Question: I have a c# form which is to allow the user to specify a differential equation (dy/dt = -lambda*y) to solve both exactly and approximately (by entering desired values of the intital condition, time step and lambda into textBoxes). Clicking a button calculates the solutions and displays them numerically in boxes as they change over time (using a timer). When the timer finishes, 'Simulation Completed' is displayed in a MessageBox.
At this point, clicking the 'draw graph' button invokes zedGraph to graph the exact and approximate solutions. There are no problems wih calculating and graphing the solutions. The problem is that the label and textBox for timeStep (which I added after adding the zedGraph section) and the 'draw graph' button are superimposed on the graph, partially obscuring it. The textBoxes and labels for lambda and the initial condition were added to the program before the zedGraph part and don't get superimposed.
Is there a way to stop the timeStep label and textBox from being superimposed without having to write the program again, adding the textBox before the zedGraph section?
To summarise: the order in which you add things (at least the way I've done it, if not in general) determines wha happens: adding a textBox before adding the zedGraph section means it doesn't get superimposed on the graph. Add a textBox after adding the zedGraph section and it does get superimposed on the graph. I'm looking for a way o be able to add extra features, having already added the zedGraph section, without them being superimposed on the graph.
You can view 3 screenshots, 2 from before the problem was solved and 1 after here:
<URL>
This is a screenshot of the problem:

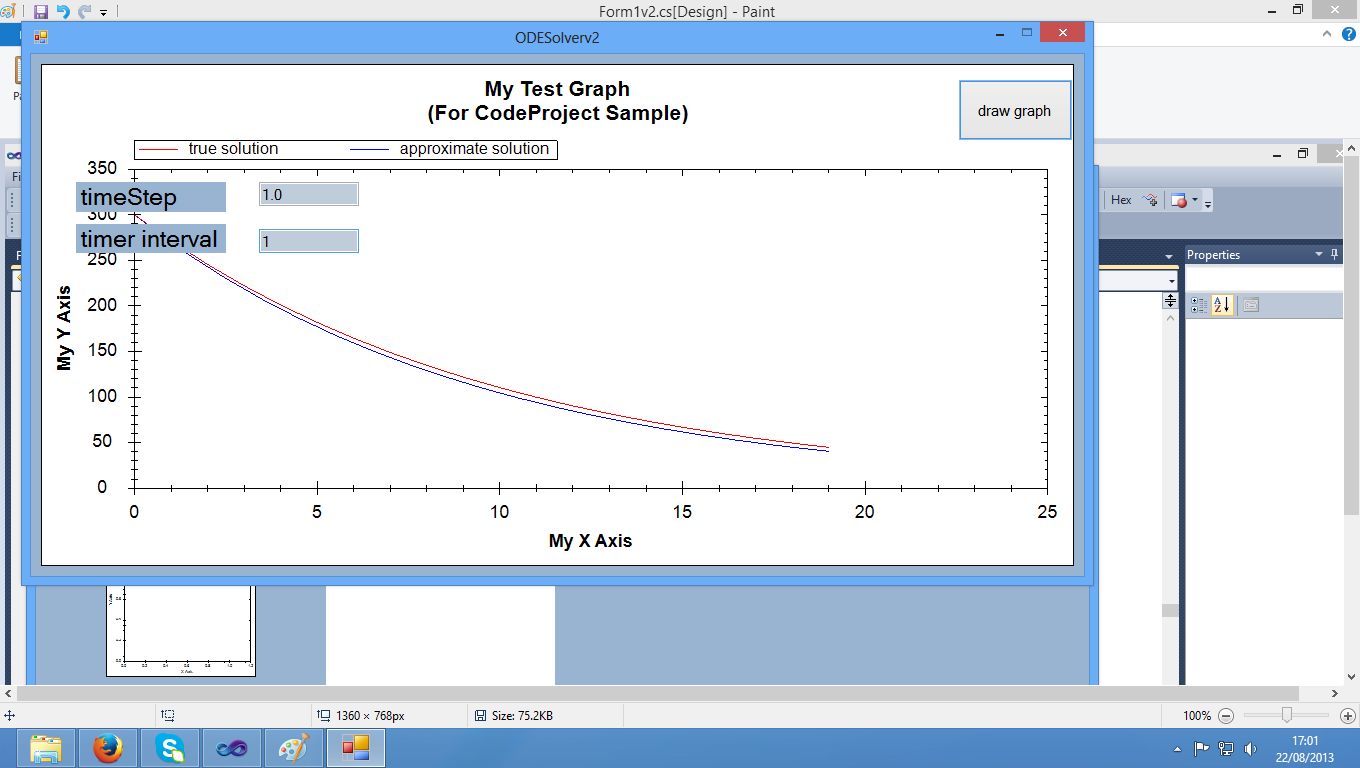
Answer: I just worked out the answer (thanks to God): I just hide the objects I don't want to appear on the graph using the Hide() method at the start of my createGraph() method as follows:
'''
private void CreateGraph(ZedGraphControl zgc)
{
textBox3.Hide();
textBox4.Hide();
label3.Hide();
label5.Hide();
button2.Hide();
'''
Thanks everyone for your input. Quite easy in the end, thankfully... what a relief.
Here's a link to the finished graph:
<URL>